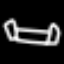
Label: bed